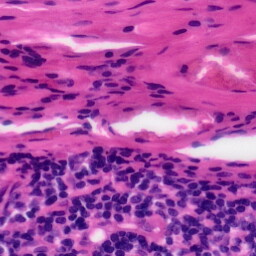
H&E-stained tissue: Tonsil